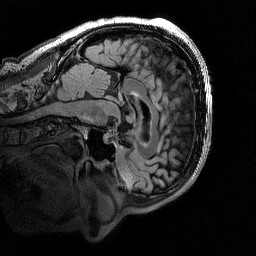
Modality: T2w
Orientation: sagittal
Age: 66
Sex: male
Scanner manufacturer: siemens
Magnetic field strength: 3 T
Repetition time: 5 s
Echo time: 0.386 s